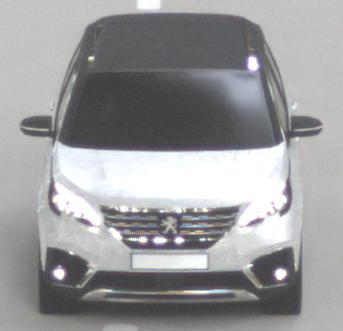
Make: Peugeot
Model: 5008 1.2 PureTech 130 Active
Detailed model: 5008 (II) (03/17 - 09/20)
Model produced from: 2017/03
Model produced until: 2018/07
Doors: 5
Color: white
Road condition: wet road
Daytime: morning or afternoon
Contrast: low contrast